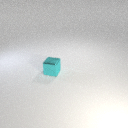
small cyan metal cube